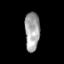
Tissue: skin
Cell type: Epithelial cells
Senescence score: 0.7709
Nuclear area (px): 571
Mean DAPI intensity: 161.762